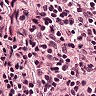
Metastatic tissue present: no